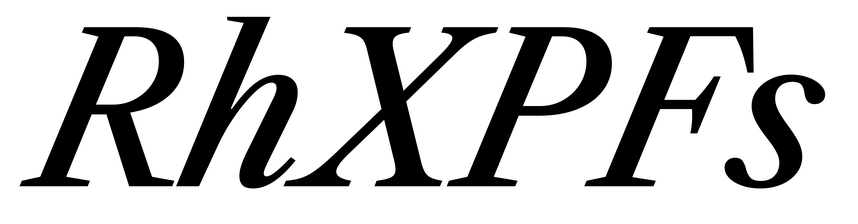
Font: LibreCaslonText-Italic_Medium_Italic